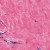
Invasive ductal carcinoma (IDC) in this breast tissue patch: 0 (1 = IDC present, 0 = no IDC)